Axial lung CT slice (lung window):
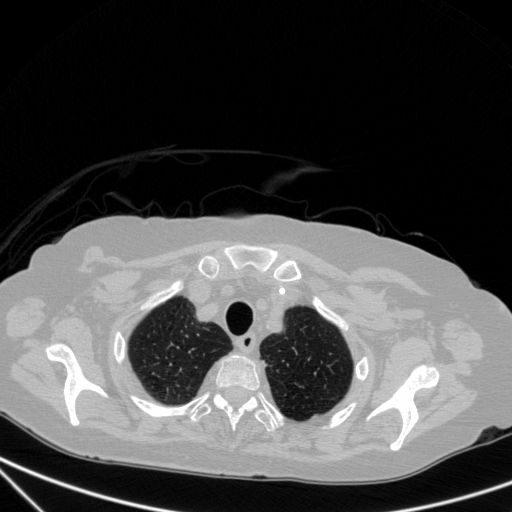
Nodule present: no